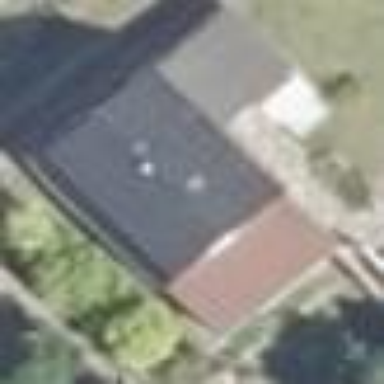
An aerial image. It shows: Terrace building.